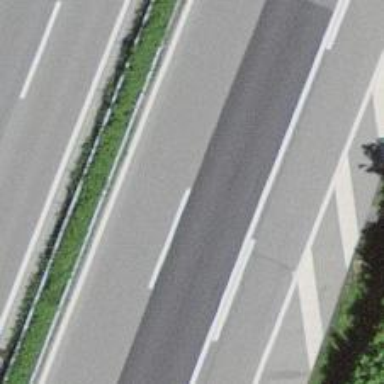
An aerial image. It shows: Asphalt motorway.